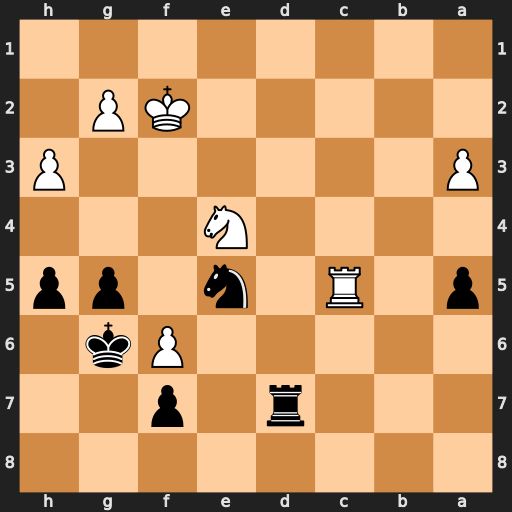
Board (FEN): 8/3r1p2/5Pk1/p1R1n1pp/4N3/P6P/5KP1/8
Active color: b
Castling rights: -
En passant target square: -
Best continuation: Nd3+ Ke3 Nxc5